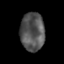
Tissue: prostate
Cell type: T cells
Senescence score: 0.3102
Nuclear area (px): 911
Mean DAPI intensity: 83.577